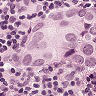
Metastatic tissue present: yes